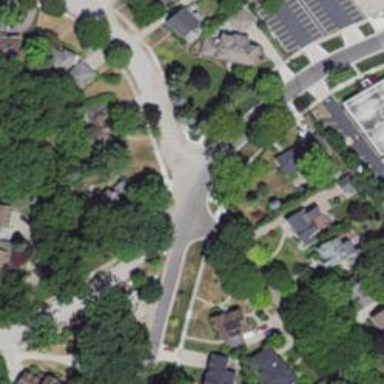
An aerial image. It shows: Unmarked road crossing.